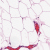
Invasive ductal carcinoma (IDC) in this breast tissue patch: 0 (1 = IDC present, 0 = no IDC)